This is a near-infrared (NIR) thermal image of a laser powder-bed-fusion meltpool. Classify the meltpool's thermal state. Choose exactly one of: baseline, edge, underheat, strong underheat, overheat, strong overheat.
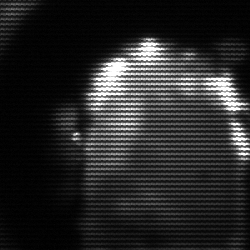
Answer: baseline